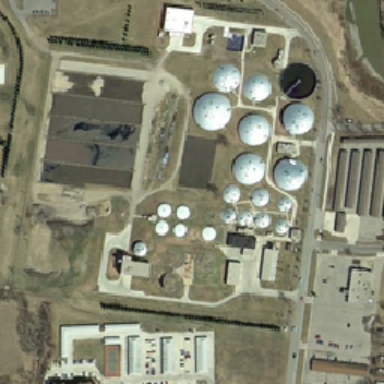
There are many buildings roads cars and grasslands .